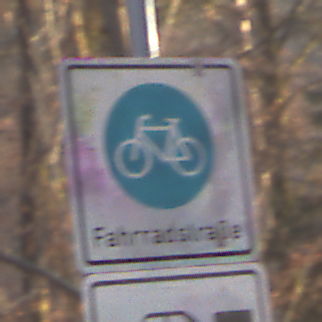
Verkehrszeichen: BeginnFahrradstrasse
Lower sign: MehrspurigeFahrzeugeFrei2
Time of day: SunriseSunset
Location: Outdoor (Nature)
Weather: Clear
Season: Autumn
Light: Natural